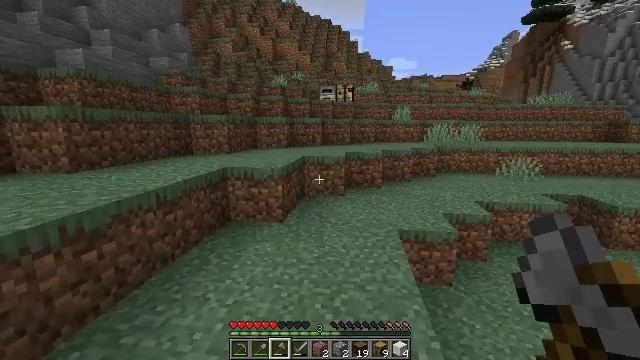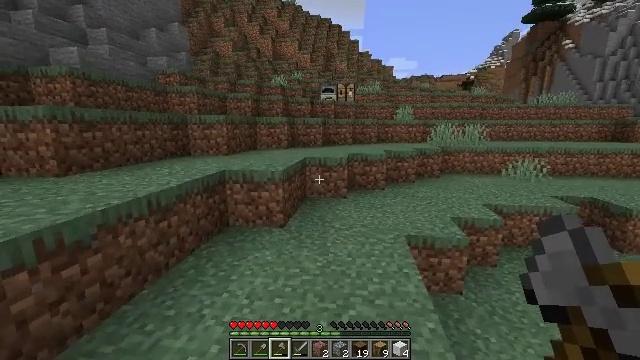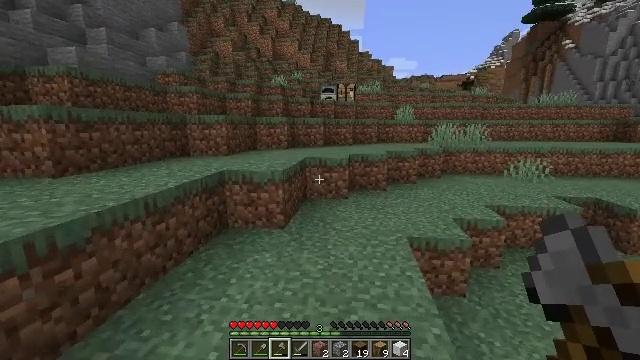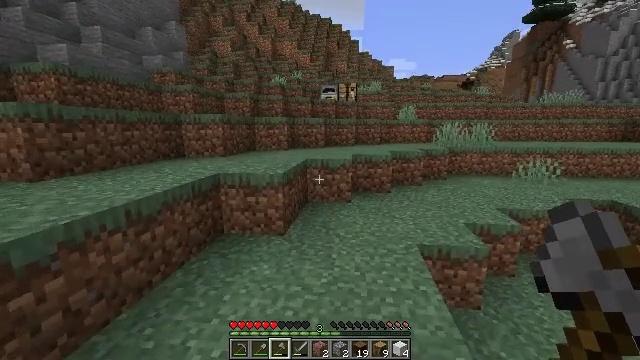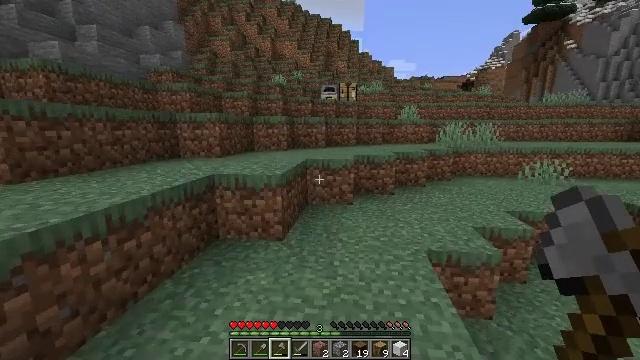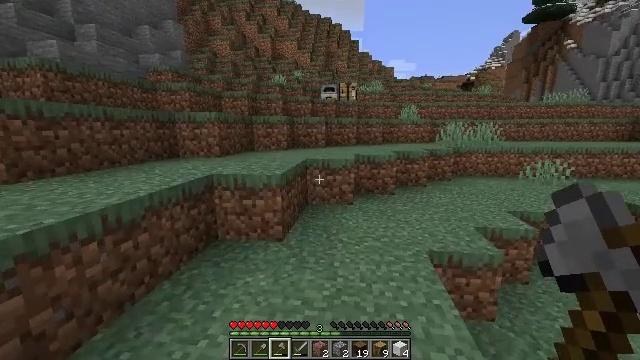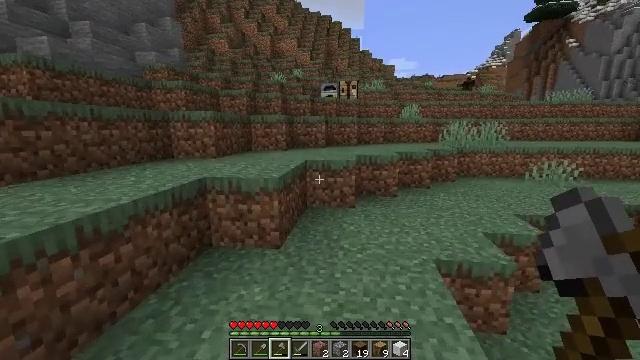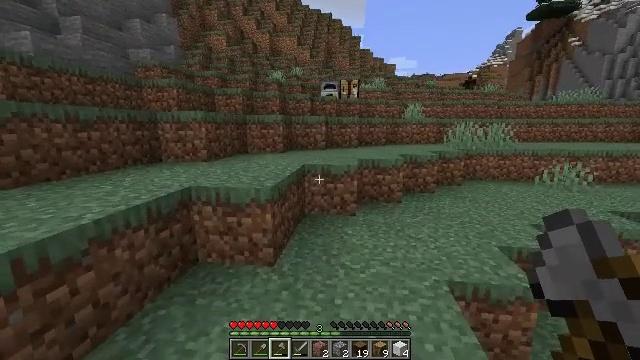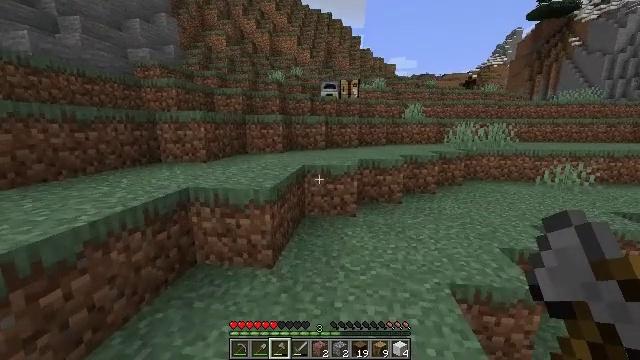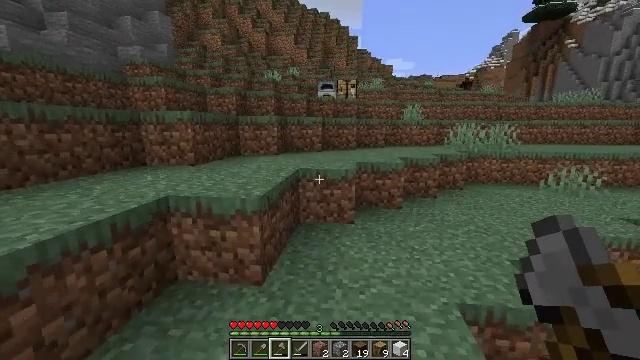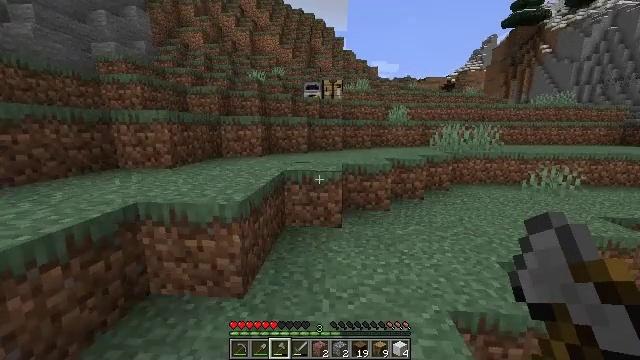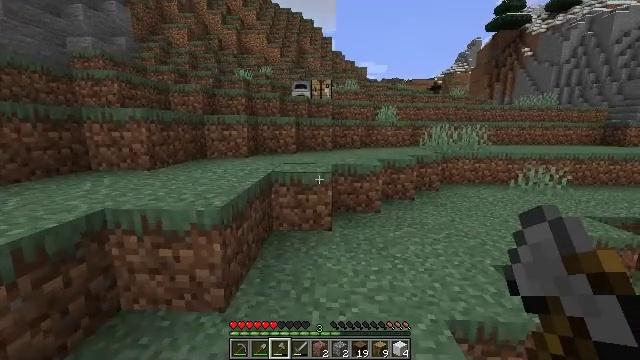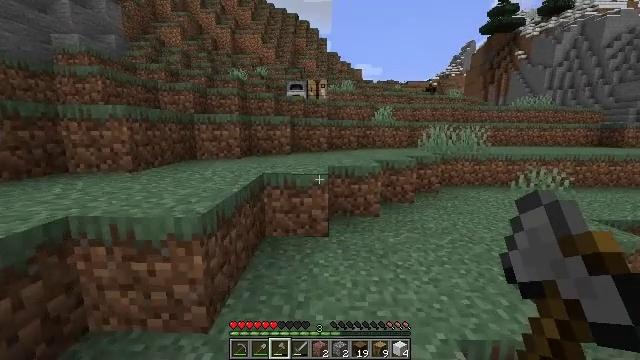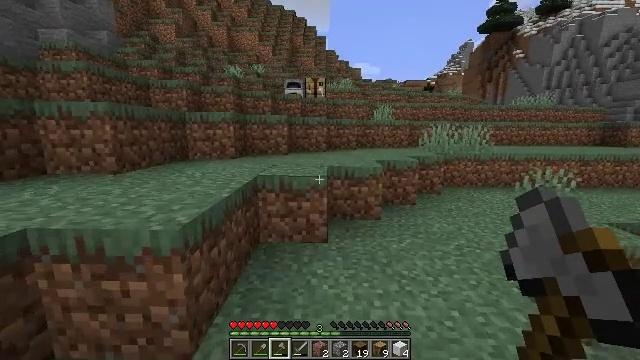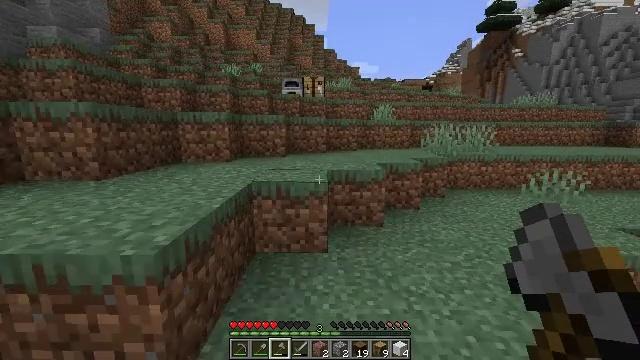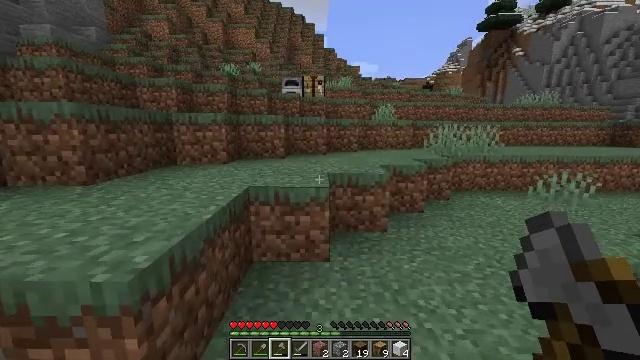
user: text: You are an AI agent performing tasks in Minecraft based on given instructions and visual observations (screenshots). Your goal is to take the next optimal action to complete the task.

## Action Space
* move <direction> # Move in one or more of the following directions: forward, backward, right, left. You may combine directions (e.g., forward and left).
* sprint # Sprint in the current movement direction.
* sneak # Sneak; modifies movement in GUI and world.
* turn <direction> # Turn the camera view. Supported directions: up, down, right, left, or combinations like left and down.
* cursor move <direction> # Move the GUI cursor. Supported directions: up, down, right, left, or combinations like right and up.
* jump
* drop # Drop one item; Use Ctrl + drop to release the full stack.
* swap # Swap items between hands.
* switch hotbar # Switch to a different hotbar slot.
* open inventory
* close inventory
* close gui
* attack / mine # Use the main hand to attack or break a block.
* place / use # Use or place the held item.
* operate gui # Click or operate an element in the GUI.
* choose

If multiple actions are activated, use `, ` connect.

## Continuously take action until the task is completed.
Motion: motion action
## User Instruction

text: craft item air
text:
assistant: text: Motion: move forward
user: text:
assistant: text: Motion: move forward
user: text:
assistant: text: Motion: move forward
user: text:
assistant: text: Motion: move forward
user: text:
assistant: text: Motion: move forward
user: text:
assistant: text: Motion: move forward
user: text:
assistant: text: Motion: move forward
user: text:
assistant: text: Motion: move forward
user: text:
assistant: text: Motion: move forward
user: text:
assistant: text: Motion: move forward, turn right
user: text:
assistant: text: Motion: move forward, turn right
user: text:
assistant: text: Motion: move forward
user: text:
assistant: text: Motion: move forward
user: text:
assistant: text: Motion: move forward
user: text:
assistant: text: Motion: move forward
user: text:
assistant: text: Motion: move forward
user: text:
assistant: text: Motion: move forward
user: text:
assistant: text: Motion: move forward
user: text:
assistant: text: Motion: move forward
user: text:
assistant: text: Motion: move forward
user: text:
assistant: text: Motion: move forward, jump
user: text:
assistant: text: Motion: move forward, jump
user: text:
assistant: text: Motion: move forward, jump
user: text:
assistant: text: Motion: move forward, jump
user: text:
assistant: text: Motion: move forward, jump
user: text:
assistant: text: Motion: move forward, jump
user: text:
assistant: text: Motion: move forward, jump
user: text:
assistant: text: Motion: move forward, jump
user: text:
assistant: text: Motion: move forward
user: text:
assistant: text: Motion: move forward